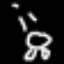
Label: frog